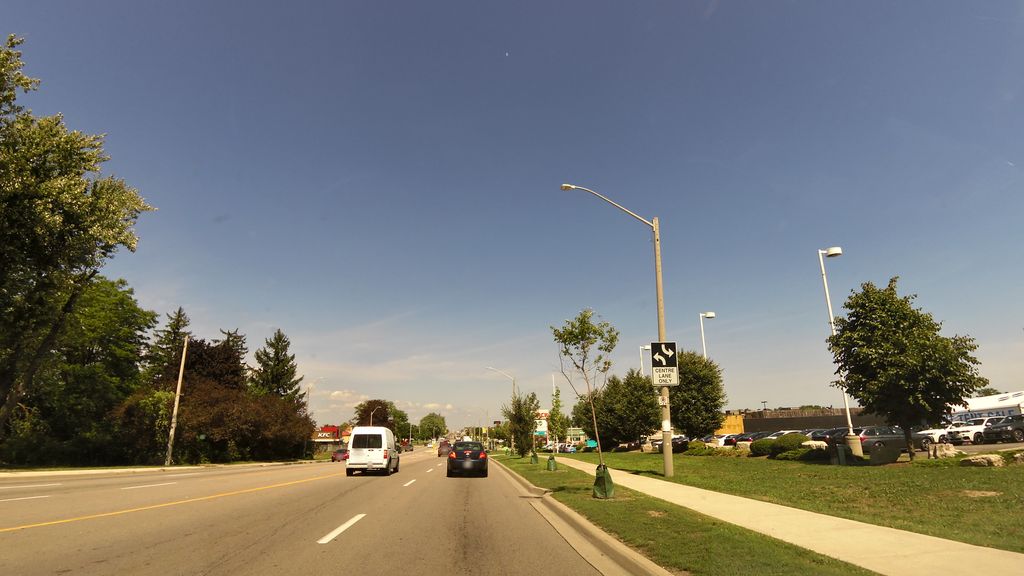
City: hamilton